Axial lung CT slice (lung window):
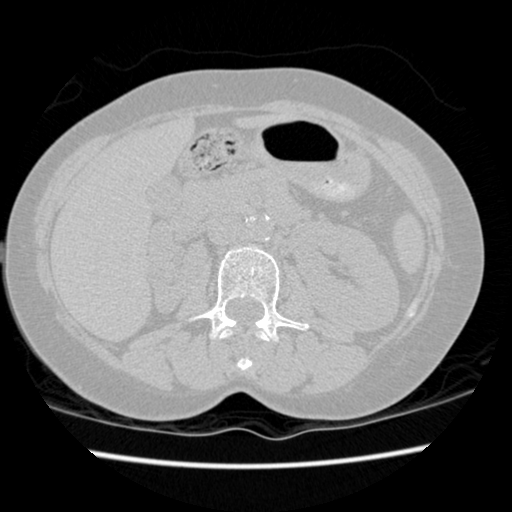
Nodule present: no